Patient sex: F
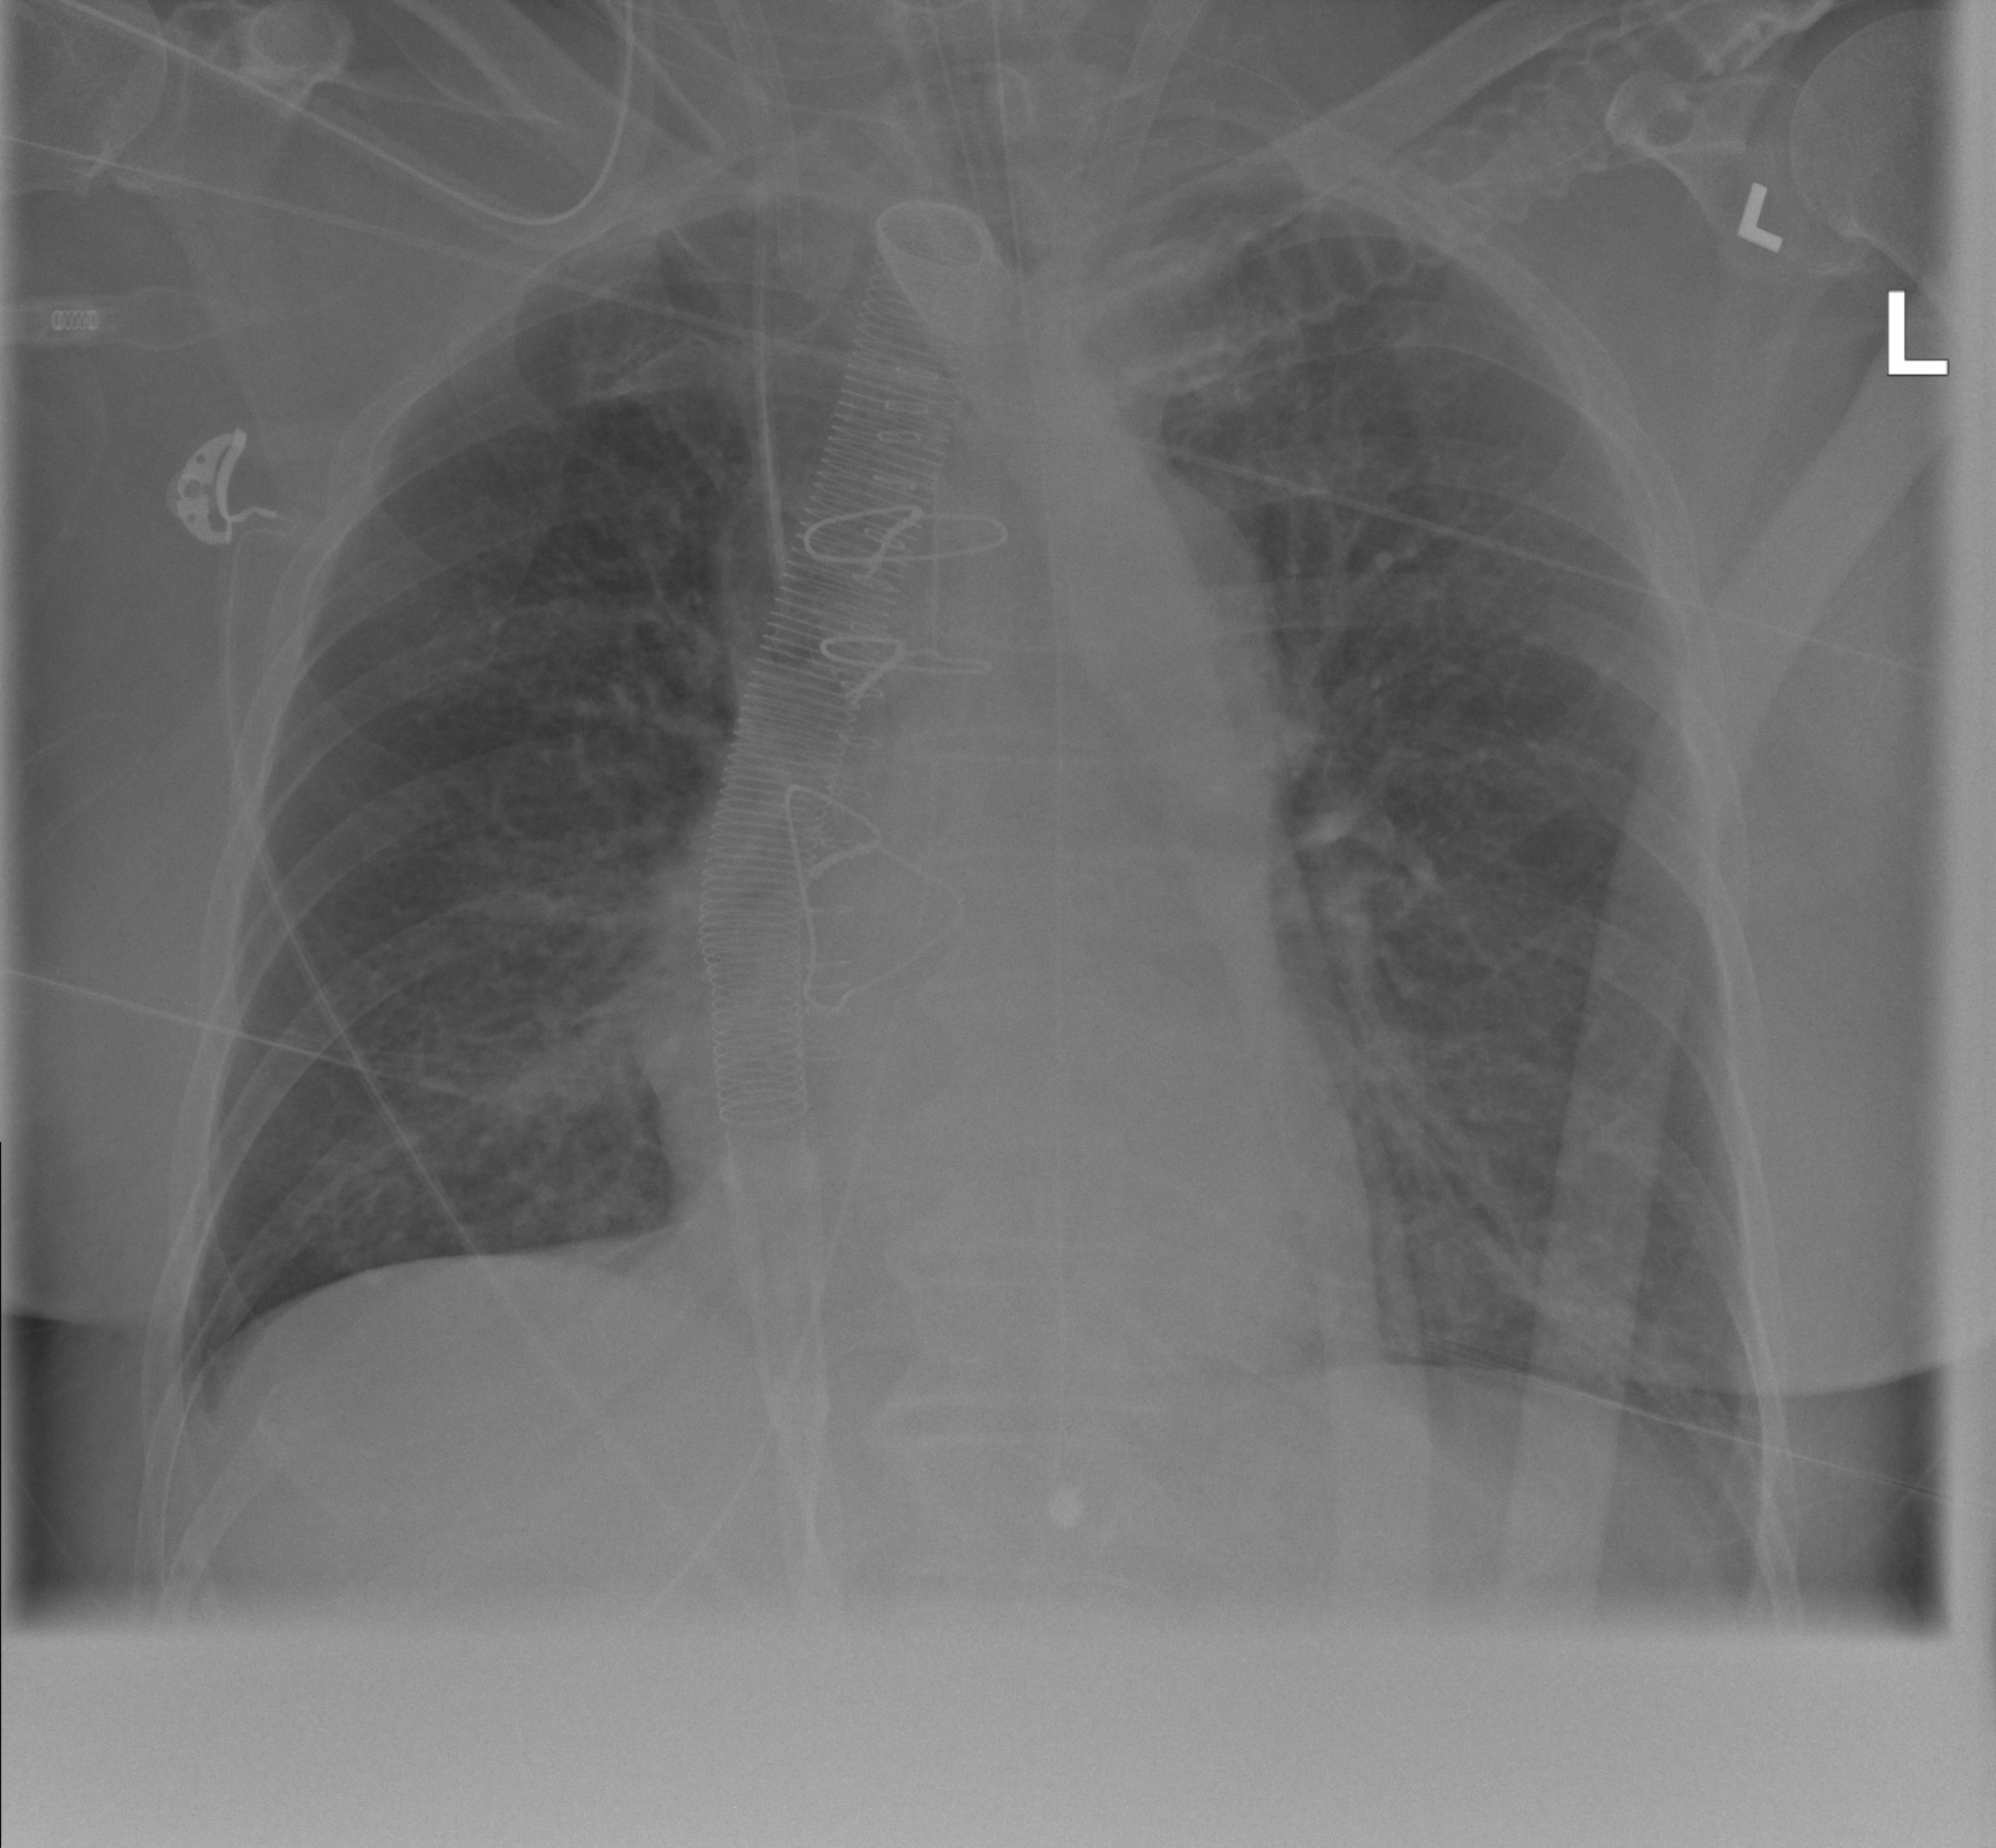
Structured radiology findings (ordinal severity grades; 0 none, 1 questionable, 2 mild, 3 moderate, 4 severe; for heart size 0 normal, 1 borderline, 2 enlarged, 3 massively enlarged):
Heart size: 0
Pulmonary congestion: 2
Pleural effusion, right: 0
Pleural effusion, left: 0
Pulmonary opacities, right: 1
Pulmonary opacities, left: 1
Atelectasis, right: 0
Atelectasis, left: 0